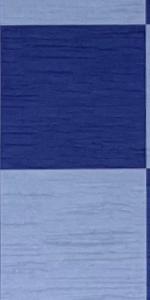
Label: Empty